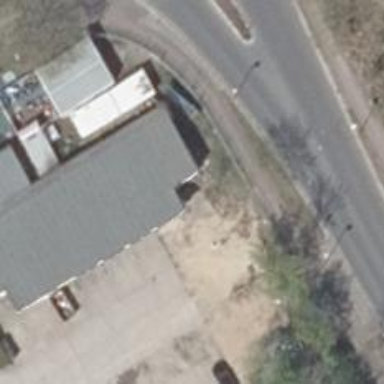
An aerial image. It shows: Shop that sells cars.